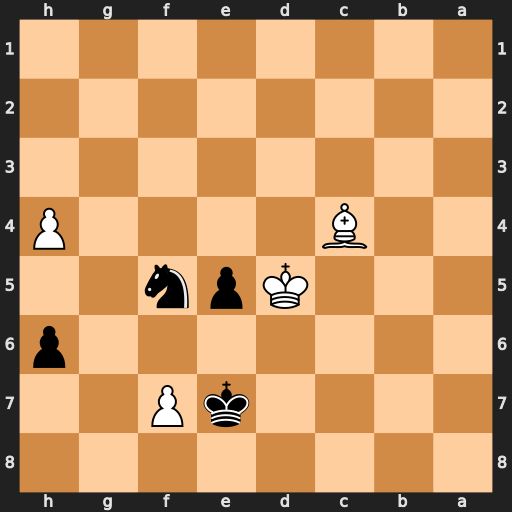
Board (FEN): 8/4kP2/7p/3Kpn2/2B4P/8/8/8
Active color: b
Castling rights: -
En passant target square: -
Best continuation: Ne3+ Kxe5 Nxc4+